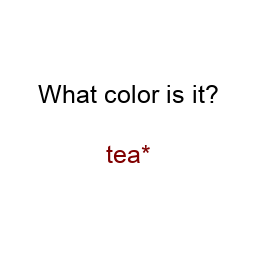
Color: maroon
Color name shown: teal
Background color: white
Question text color: black